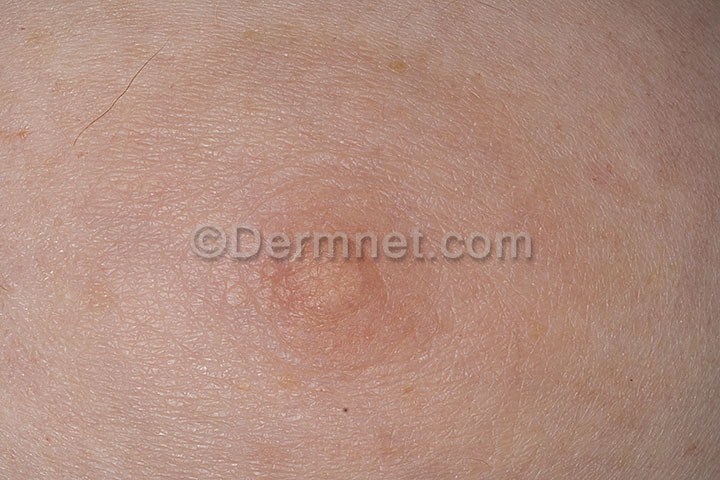
Disease: Eczema Photos